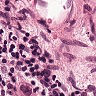
Metastatic tissue present: yes